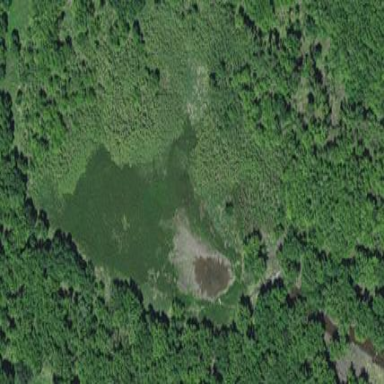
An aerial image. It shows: Marsh wetland.